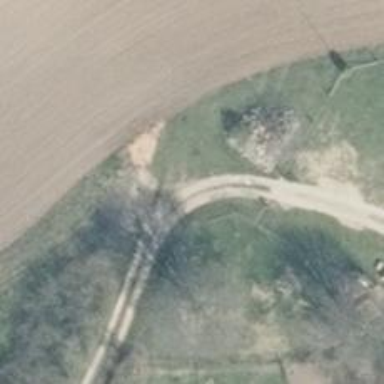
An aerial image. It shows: Driveway leading to service road.